Interaction volume radius: 10 \u00c5
Interaction volume height: 10 \u00c5
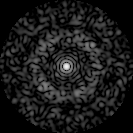
Disorder parameter: 0.8212